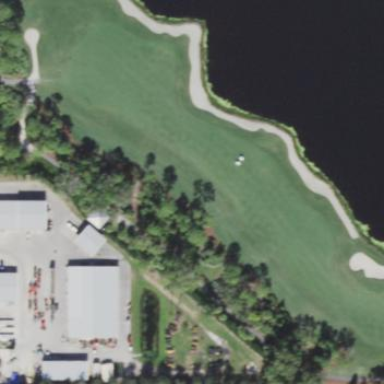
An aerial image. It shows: Sandy area is golf bunker.